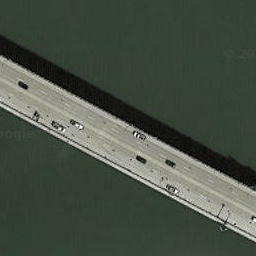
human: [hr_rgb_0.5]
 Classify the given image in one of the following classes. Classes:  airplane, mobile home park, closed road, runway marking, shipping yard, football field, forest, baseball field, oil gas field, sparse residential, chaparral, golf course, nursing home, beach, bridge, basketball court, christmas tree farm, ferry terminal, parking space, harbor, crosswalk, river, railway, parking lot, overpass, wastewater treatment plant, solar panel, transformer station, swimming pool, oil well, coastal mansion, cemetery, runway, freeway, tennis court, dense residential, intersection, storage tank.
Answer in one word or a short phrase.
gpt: bridge